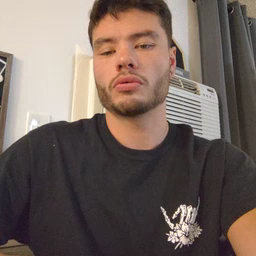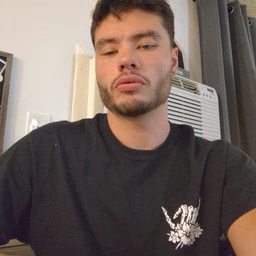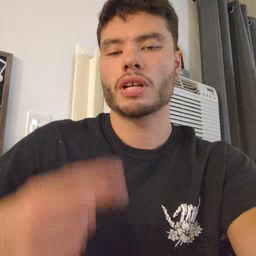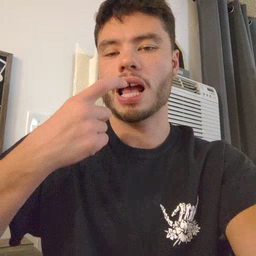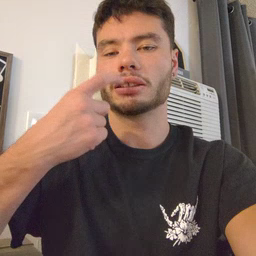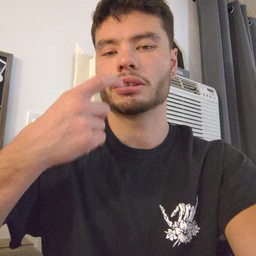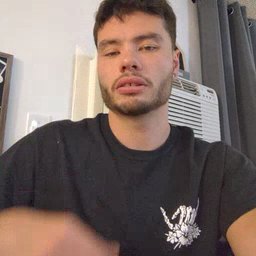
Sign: glasswindow